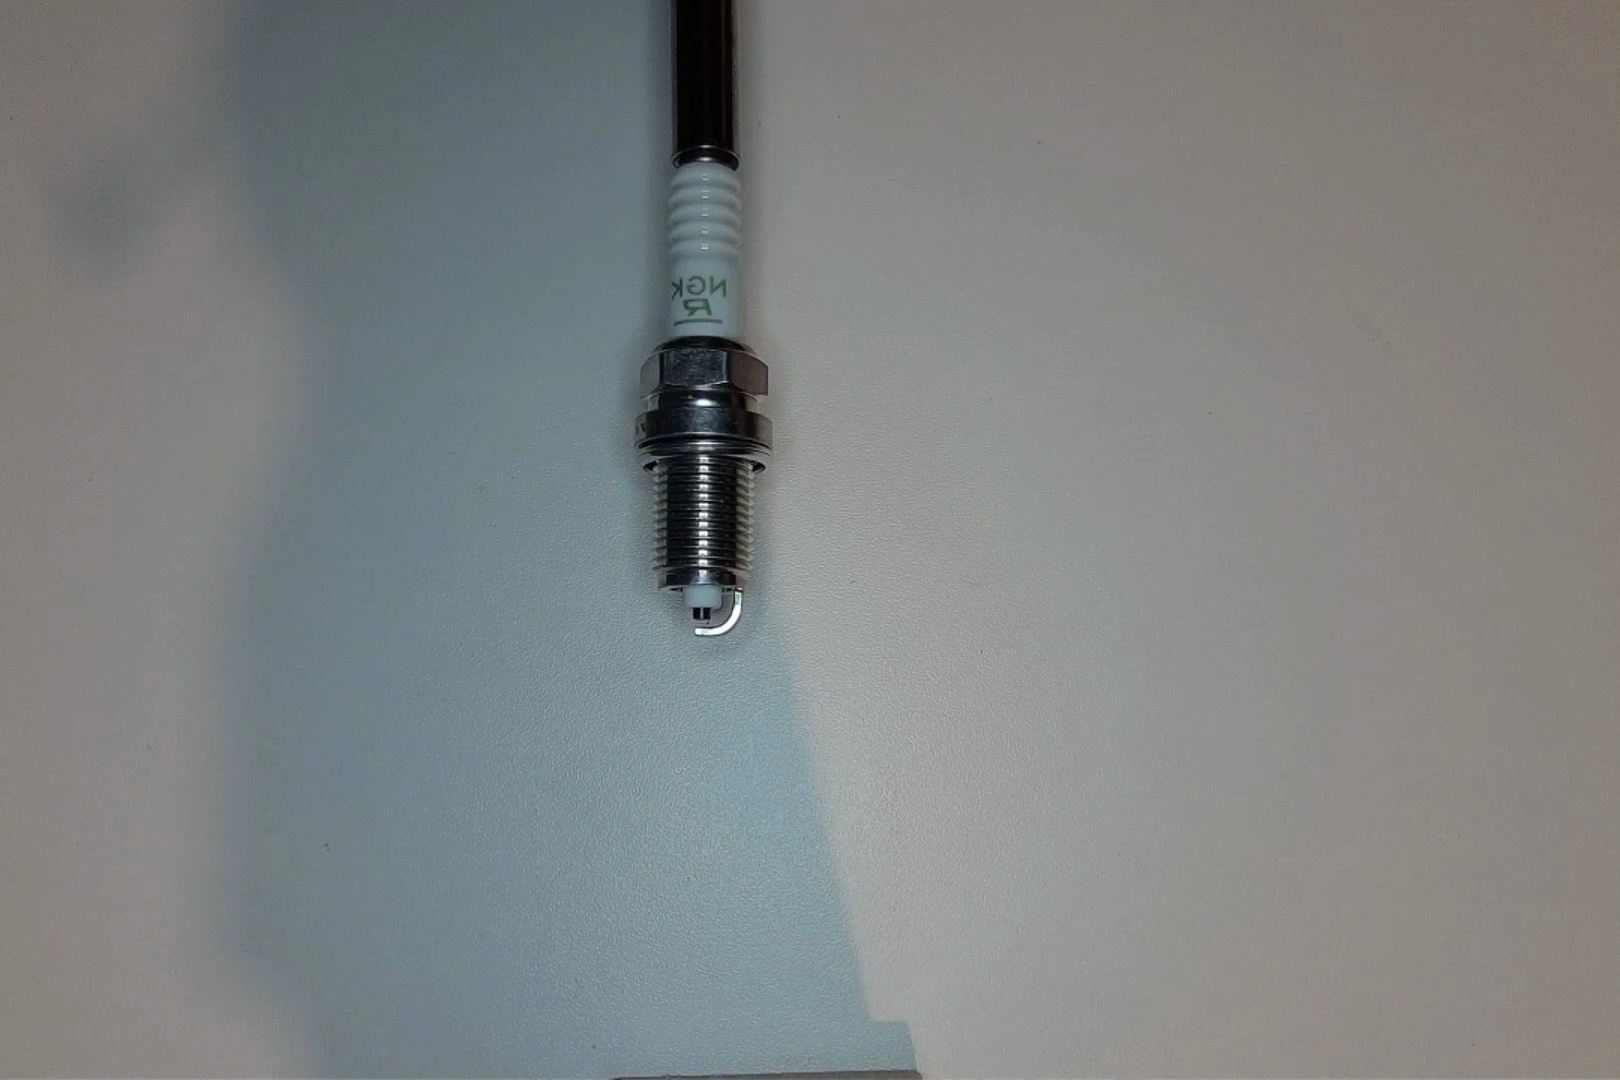
Label: normal